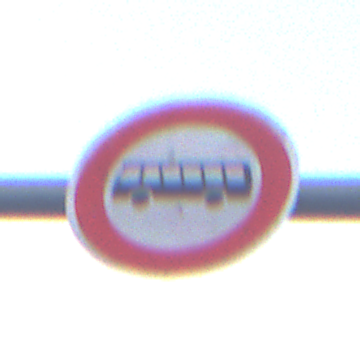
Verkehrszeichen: VerbotKraftomnibusse
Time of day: SunriseSunset
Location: Outdoor (Urban)
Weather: Clear
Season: NotSpecified
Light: Natural